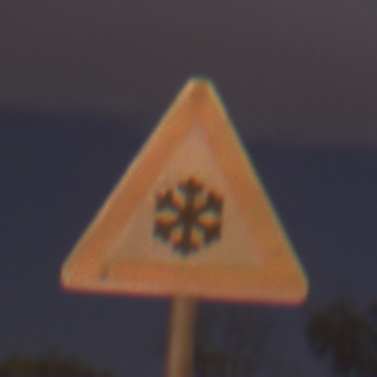
Verkehrszeichen: SchneeOderEisglaette
Umgebung: Outdoor, Suburban
Tageszeit: Night
Wetter: PartlyCloudy
Licht: Artificial
Jahreszeit: NotSpecified
Kontrast: HighContrast